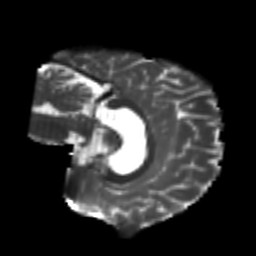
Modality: T2w
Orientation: sagittal
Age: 21
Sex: male
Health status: healthy
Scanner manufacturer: philips
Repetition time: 7.384 s
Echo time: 0.08599 s